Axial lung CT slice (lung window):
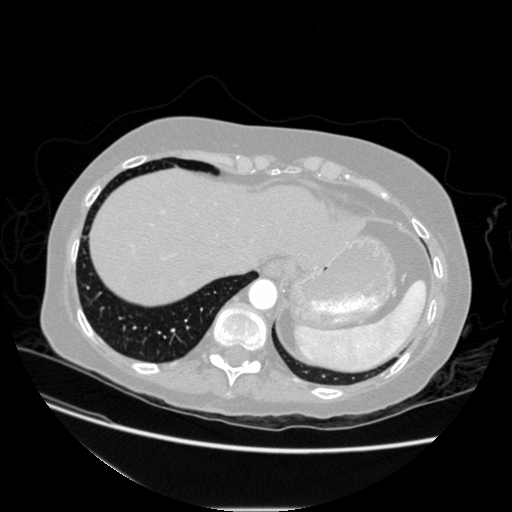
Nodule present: no